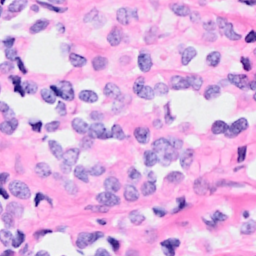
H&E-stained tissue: Breast